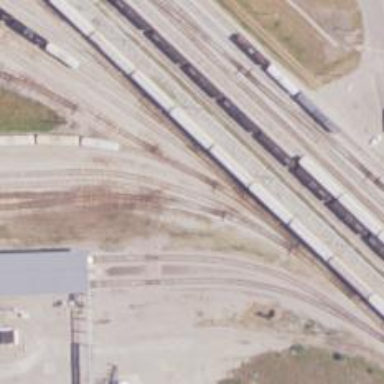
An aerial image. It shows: Railway spur service.